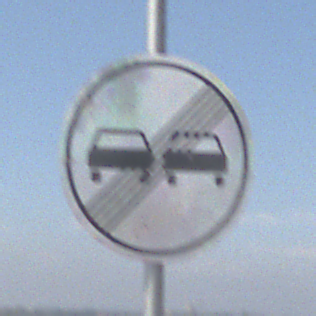
Verkehrszeichen: EndeUeberholverbot
Umgebung: Outdoor, Nature
Tageszeit: Midday
Wetter: PartlyCloudy
Licht: Natural
Jahreszeit: NotSpecified
Kontrast: HighContrast